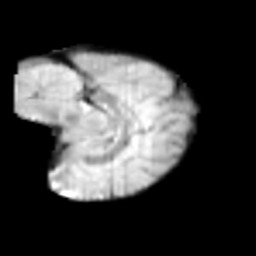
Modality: T2w
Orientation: sagittal
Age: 10
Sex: female
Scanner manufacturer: siemens
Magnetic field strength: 3 T
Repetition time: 3.8 s
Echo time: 0.07 s